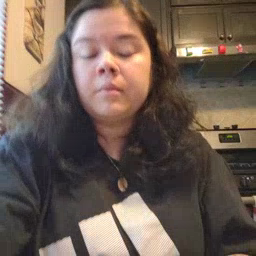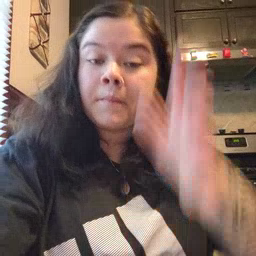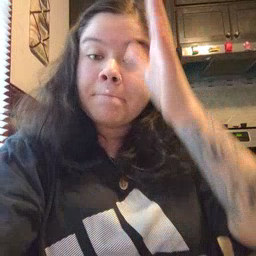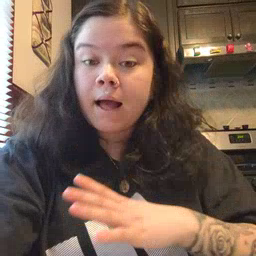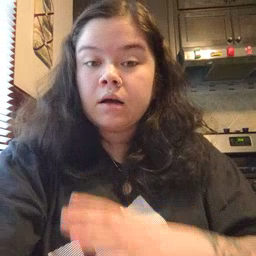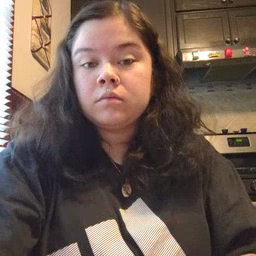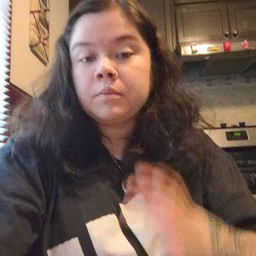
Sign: man